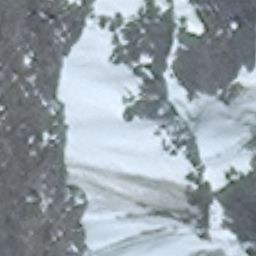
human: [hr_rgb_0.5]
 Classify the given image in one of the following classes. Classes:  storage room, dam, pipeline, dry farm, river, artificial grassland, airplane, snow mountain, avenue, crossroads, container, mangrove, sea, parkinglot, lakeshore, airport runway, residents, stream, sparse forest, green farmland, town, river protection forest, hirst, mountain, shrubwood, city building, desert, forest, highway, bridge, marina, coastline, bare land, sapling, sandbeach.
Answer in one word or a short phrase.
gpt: snow mountain